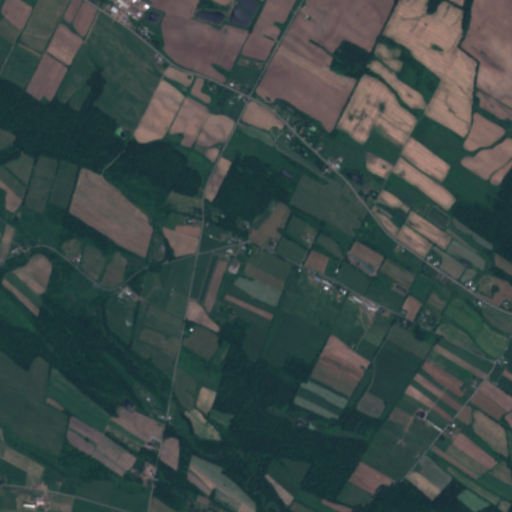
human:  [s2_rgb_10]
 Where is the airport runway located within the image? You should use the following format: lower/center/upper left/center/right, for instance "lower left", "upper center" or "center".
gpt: The airport runway is located in the upper center of the image.
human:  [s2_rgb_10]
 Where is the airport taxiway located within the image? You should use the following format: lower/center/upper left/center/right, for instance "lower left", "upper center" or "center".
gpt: The airport taxiway is located in the upper center of the image.
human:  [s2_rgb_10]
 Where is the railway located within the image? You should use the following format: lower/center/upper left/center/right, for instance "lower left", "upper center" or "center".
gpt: The railway is located in the upper right of the image.
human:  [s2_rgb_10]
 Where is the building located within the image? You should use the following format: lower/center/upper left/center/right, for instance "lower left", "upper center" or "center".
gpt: There is no building in the image.